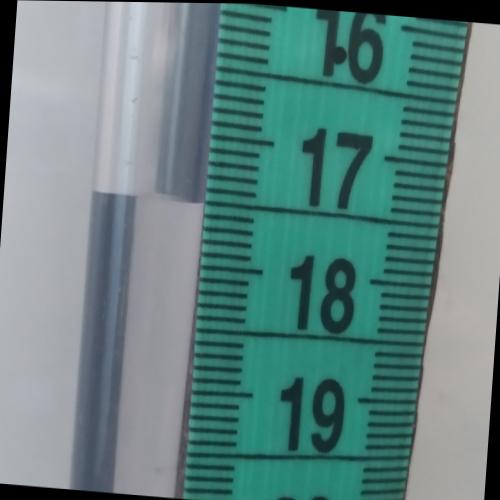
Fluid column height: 17.5 cm